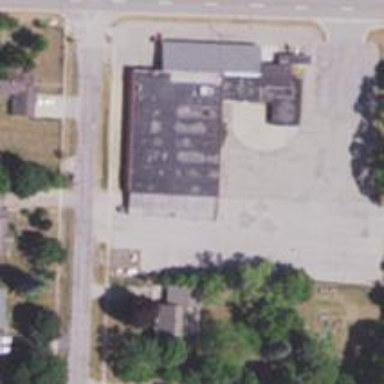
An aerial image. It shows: Building with bowling alley inside.